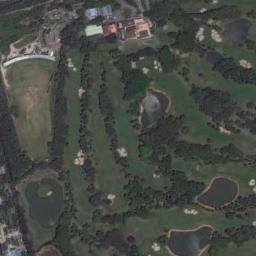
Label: golf_course